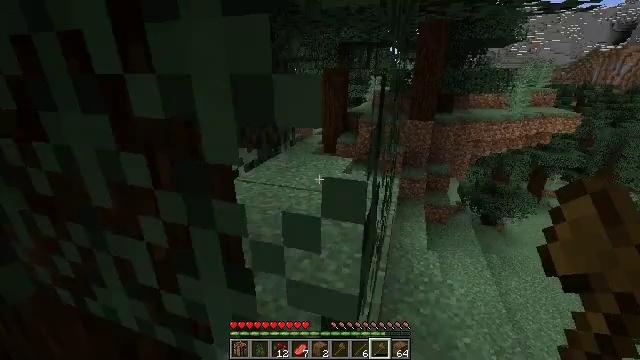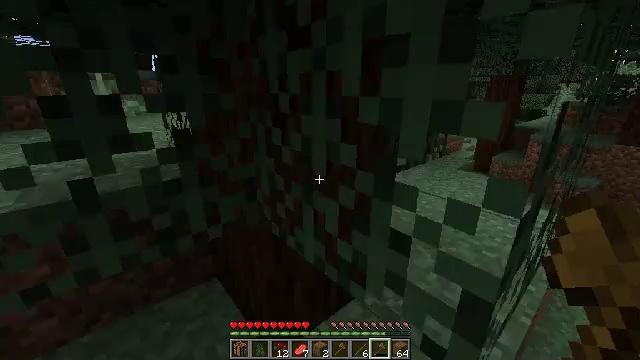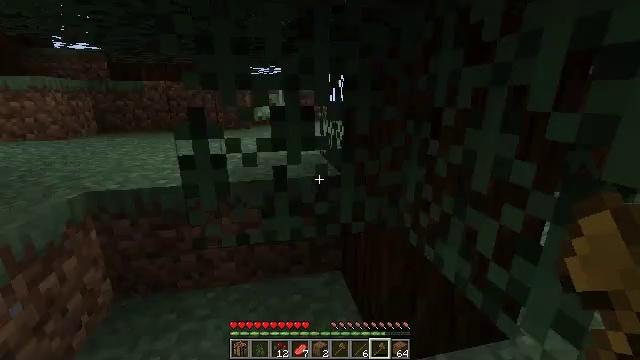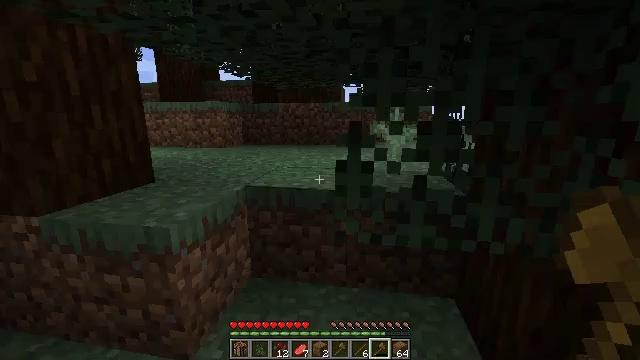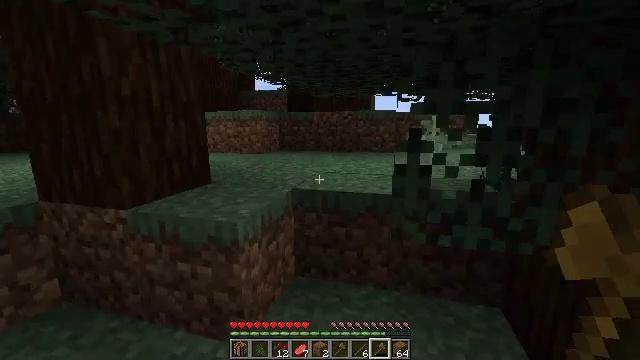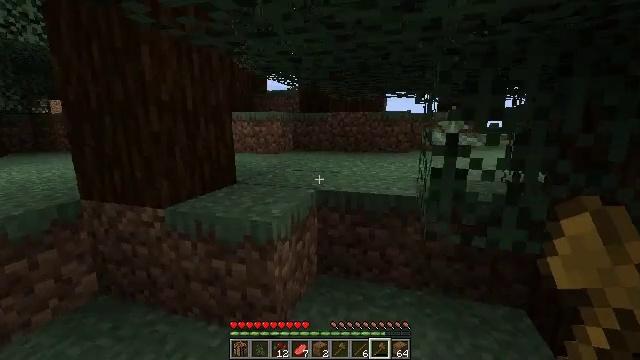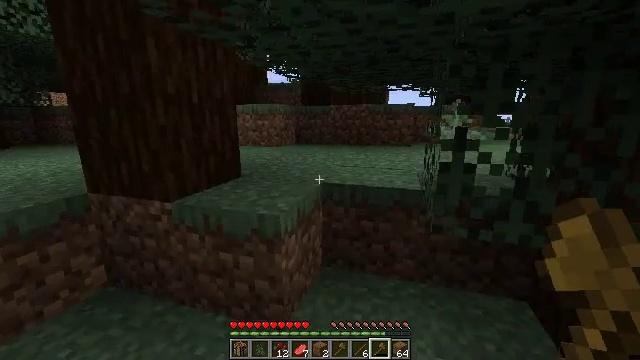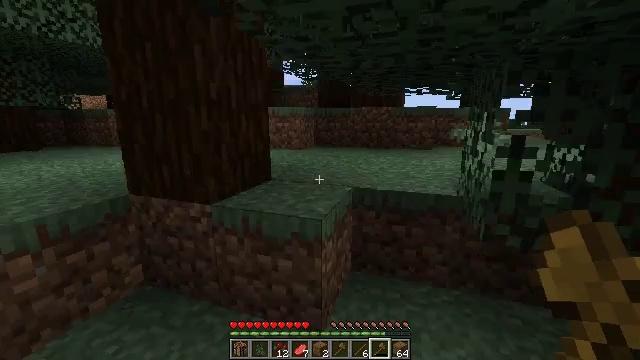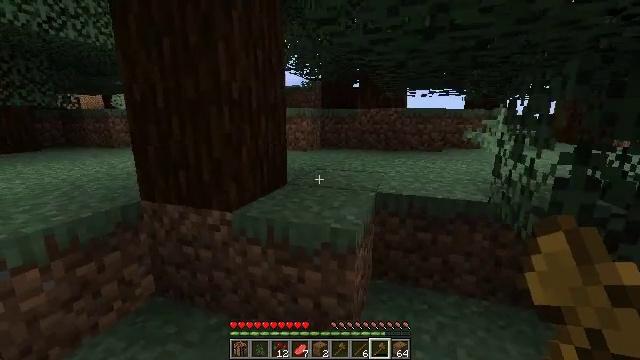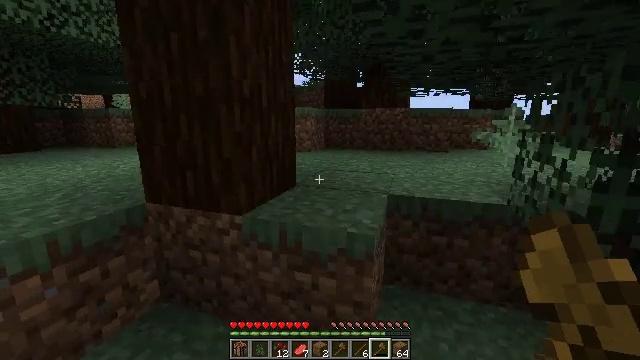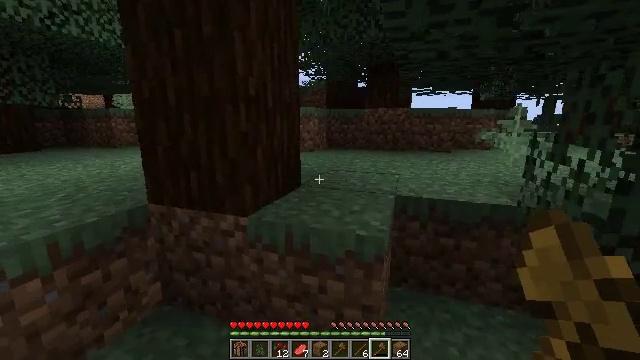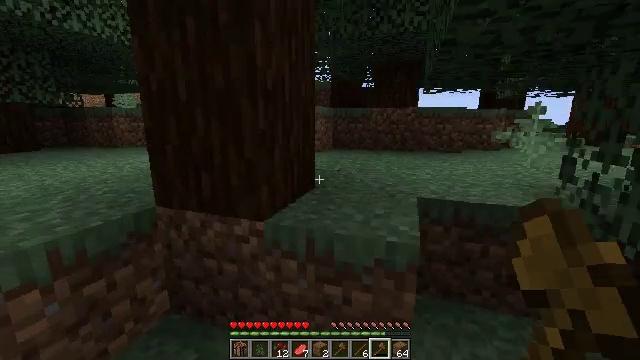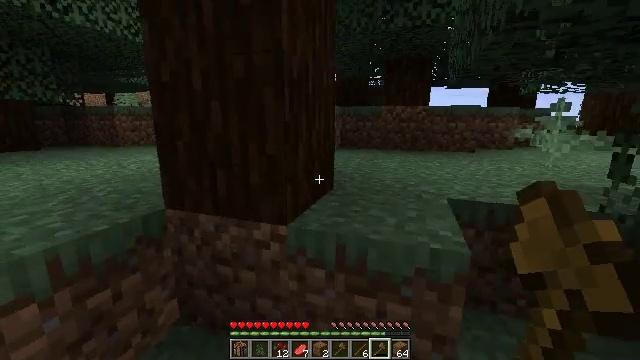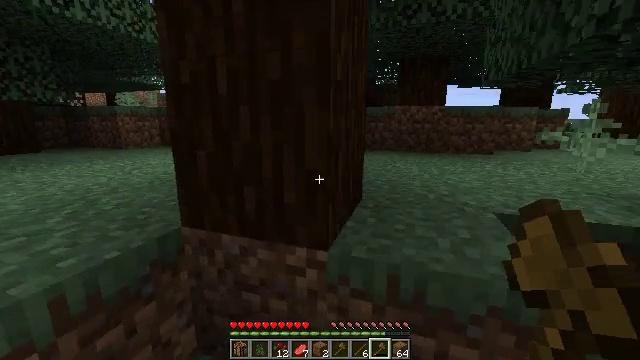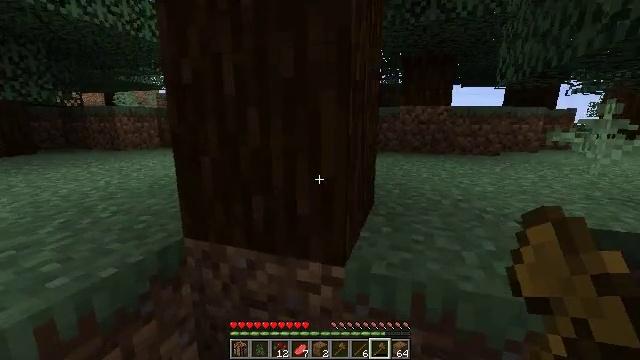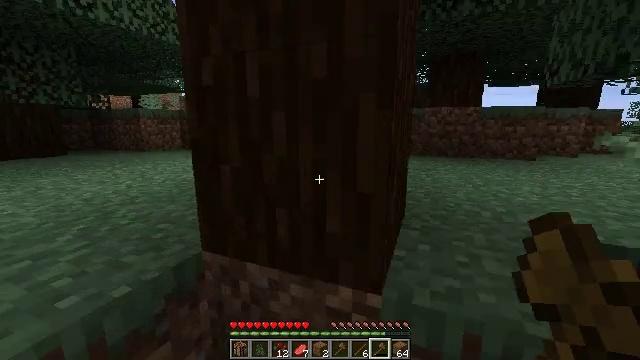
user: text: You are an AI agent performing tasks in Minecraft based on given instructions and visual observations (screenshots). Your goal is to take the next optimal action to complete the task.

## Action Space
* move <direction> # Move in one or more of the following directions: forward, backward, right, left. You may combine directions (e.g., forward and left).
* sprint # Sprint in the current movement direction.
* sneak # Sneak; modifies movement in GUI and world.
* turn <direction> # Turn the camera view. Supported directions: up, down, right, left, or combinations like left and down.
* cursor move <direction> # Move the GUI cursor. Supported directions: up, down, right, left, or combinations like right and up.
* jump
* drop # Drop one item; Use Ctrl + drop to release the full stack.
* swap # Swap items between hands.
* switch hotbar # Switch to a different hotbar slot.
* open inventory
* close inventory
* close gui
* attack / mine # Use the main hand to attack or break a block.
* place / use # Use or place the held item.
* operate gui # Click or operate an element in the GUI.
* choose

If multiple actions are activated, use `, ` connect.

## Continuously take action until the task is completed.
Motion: motion action
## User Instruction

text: Mine spruce leaves from the tree.
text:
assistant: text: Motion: move back and move left, turn left and up
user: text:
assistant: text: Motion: move back and move left, turn left and up
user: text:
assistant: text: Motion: move back and move left, turn left and up
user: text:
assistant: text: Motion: move back and move left, turn left and up
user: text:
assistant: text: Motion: move left, turn left
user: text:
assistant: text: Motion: move left, turn down
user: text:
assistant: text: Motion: move forward and move left, turn left
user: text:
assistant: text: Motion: move forward and move left
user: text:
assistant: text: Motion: move forward and move left
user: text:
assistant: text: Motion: move forward and move left
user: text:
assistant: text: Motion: move forward and move left
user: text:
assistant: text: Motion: move forward and move left
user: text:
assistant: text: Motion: move forward and move left
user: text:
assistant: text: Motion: move forward
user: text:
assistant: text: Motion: move forward, turn left
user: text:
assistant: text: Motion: move forward and move left, turn left
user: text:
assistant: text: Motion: move forward and move left, turn left and up
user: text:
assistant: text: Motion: move forward and move left, turn left and up
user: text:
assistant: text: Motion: move forward and move left, turn left and up
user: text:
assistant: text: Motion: move forward and move left, turn left and up
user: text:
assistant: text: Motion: move forward and move left, turn left, jump
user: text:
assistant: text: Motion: move forward, turn left, jump
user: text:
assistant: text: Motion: move forward, jump
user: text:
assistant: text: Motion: move forward, jump
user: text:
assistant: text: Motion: move forward, jump
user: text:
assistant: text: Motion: move forward
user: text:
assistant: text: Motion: move forward
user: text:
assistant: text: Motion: move forward
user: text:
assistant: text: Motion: move forward, turn right
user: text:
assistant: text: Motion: move forward, turn right